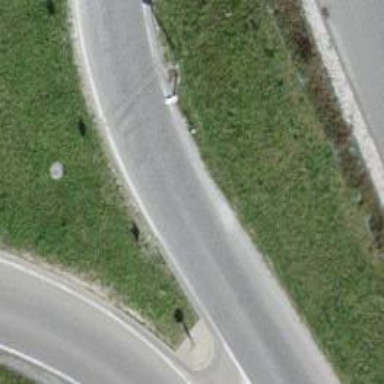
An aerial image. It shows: Secondary link road.